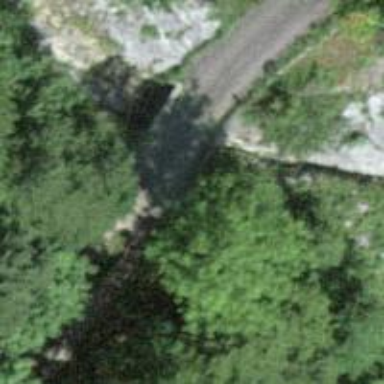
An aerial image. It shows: Track road passing over bridge with grade 3 tracktype.